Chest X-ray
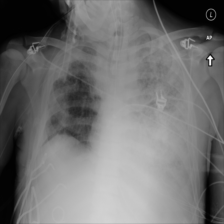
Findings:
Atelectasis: negative
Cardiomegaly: negative
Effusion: negative
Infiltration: positive
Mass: negative
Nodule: negative
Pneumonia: positive
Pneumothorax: negative
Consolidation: negative
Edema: negative
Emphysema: negative
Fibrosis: negative
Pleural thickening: negative
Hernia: negative